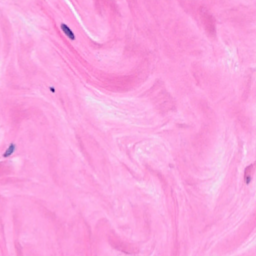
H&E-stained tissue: Breast